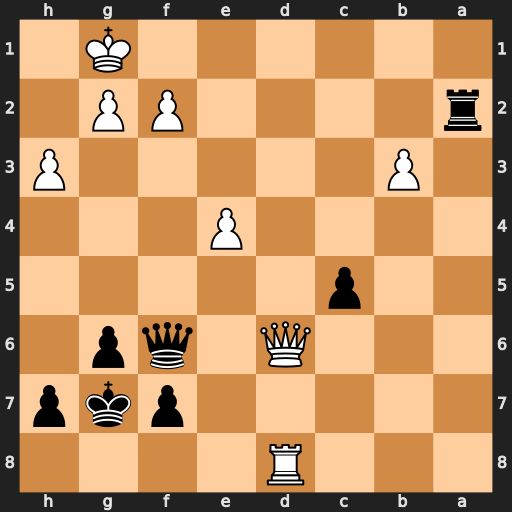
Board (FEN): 3R4/5pkp/3Q1qp1/2p5/4P3/1P5P/r4PP1/6K1
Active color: b
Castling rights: -
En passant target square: -
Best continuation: Qxf2+ Kh2 Qxg2#